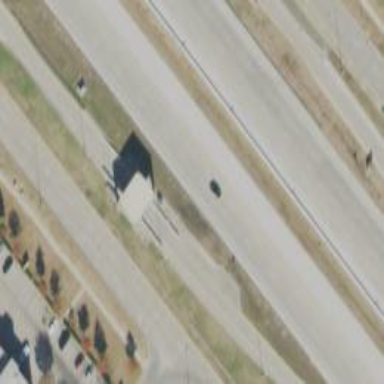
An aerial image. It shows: Toll gantry on the road.